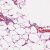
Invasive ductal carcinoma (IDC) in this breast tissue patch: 0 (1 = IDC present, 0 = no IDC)